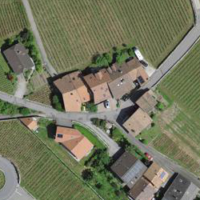
EUNIS habitat code: 55
Species observed at this site:
Melittis melissophyllum
Daphne laureola